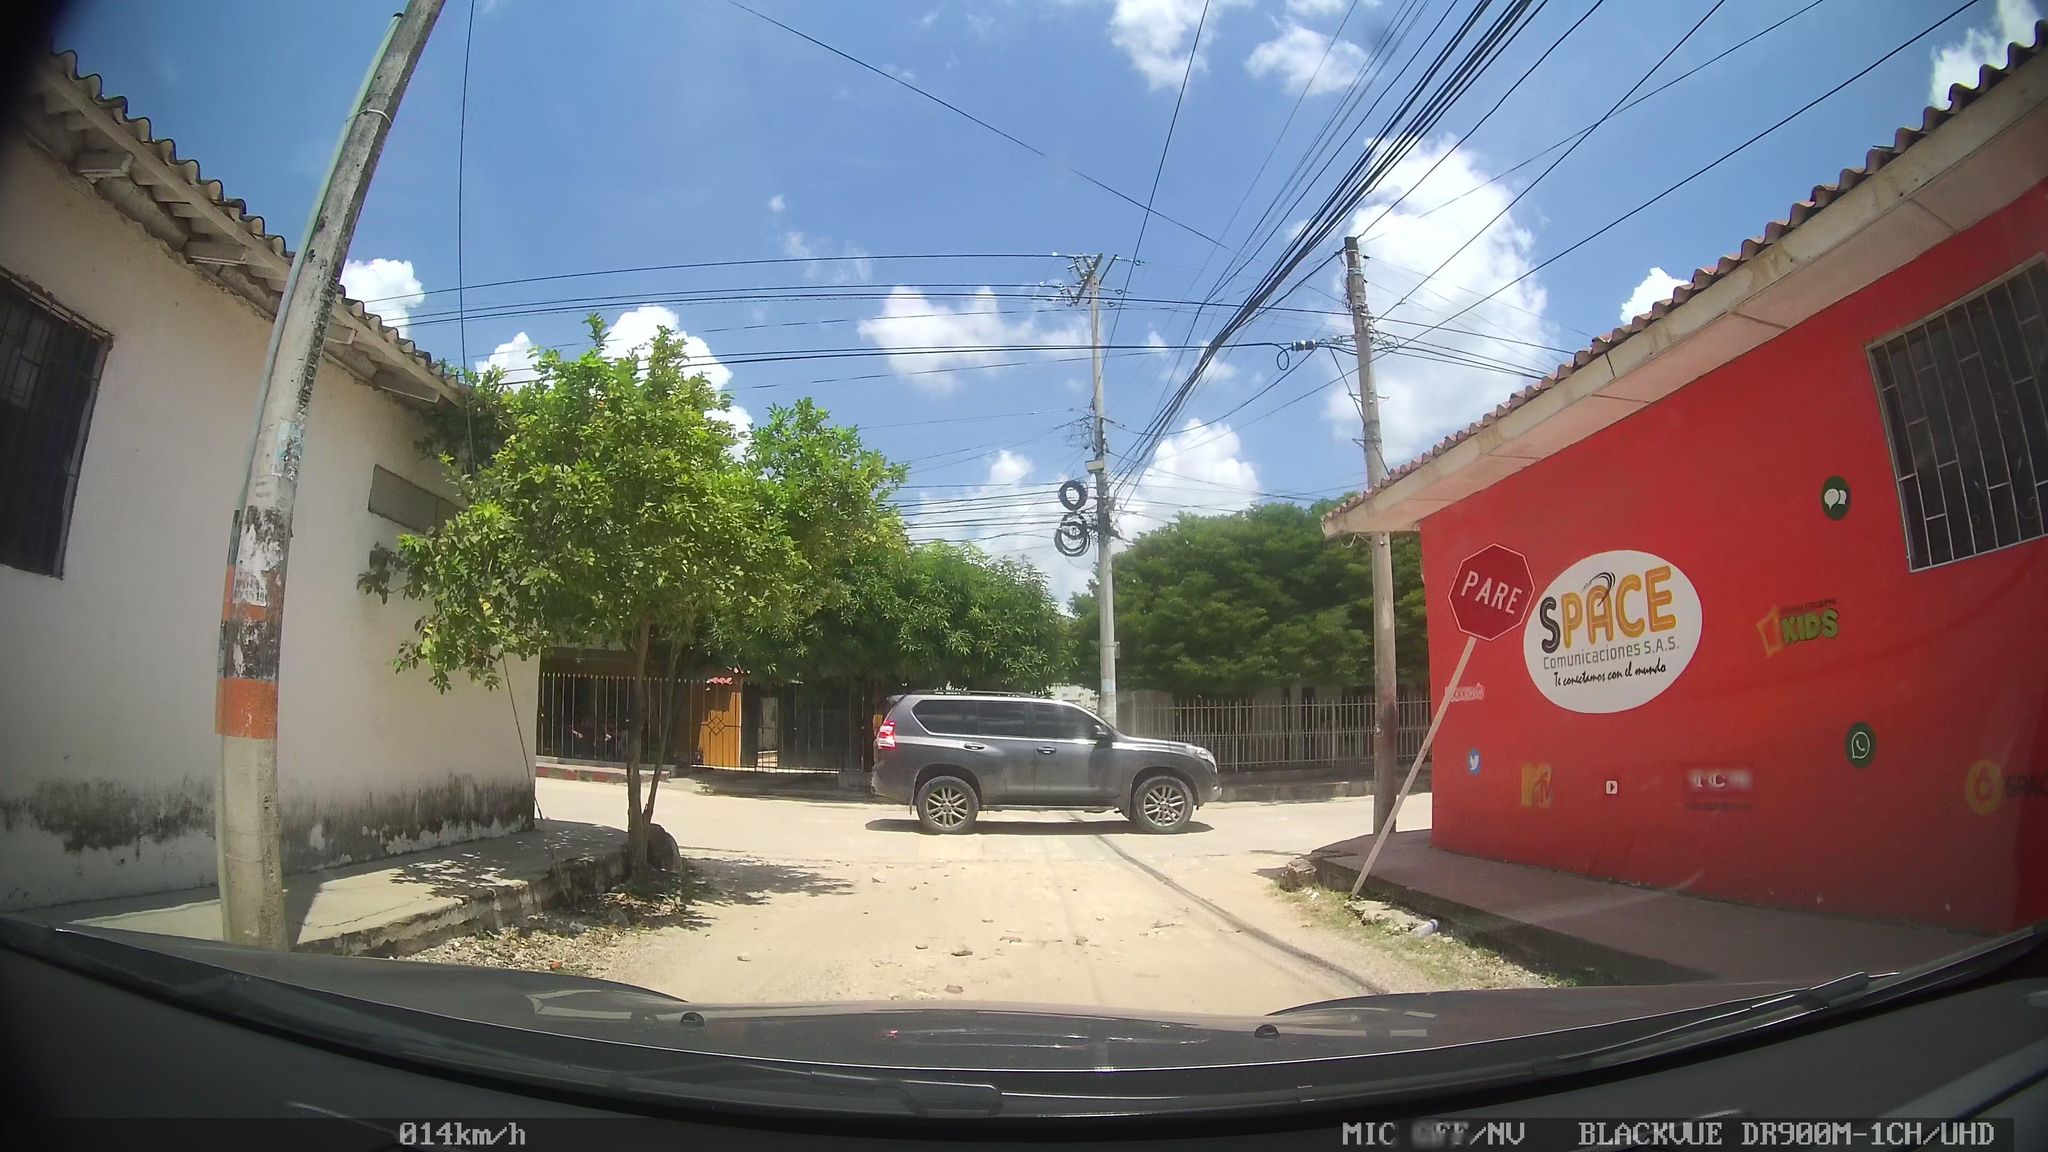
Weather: clear
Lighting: day
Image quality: good
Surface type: driving surface
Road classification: residential
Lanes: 2.0
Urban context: dense urban cluster
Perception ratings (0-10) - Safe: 2.57, Lively: 8.7, Beautiful: 1.11, Boring: 6.13, Depressing: 8.24, Wealthy: 1.33